Interaction volume radius: 5 \u00c5
Interaction volume height: 20 \u00c5
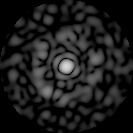
Disorder parameter: 0.8213